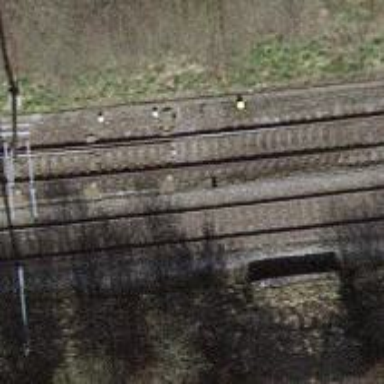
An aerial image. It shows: Railway switch.